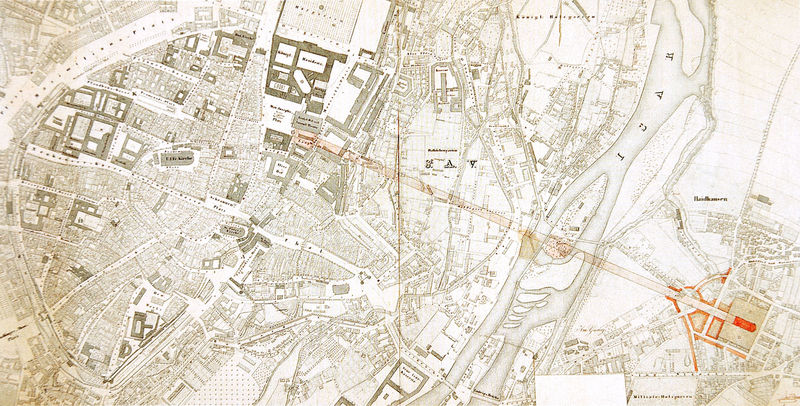
Titel: Projekt einer Straße von der Residenz München nach Haidhausen
Künstler: Matthias Berger
Standort: München
Institution: Stadtmuseum, Graphische Sammlung
Schlagwörter: baum, dunkel, weiß, bäume, fluss, grün, stadt, ausschnitt, braun, grau, orange, paris, schwarz, skizze, strasse, zeichen, zeichnung, blick, gebäude, haus, park, rot, schloss, weg, wiese, beige, architektur, arm, arme, feld, felder, häuser, brücke, kirche, wege, wiesen, insel, verbindung, wald, kreis, aussicht, schrift, papier, ansicht, bogen, perspektive, sachlich, fläche, grafik, linien, platz, vogelperspektive, luft, detail, tor, flucht, aufsicht, kirchen, oben, straßen, innenhof, münchen, kreuzung, schraffur, schwarz weiß, text, beschriftung, schraffiert, friedhof, topografie, entwurf, neu, karte, residenz, isar, rechteckig, stadtmauer, plan, gärten, achse, landkarte, shwarz, zwichnung, ludwig, legende, brücken, inseln, frauenkirche, grundriss, maßstab, hofgarten, gebräunt, parzellen, innenräume, theatinerkirche, maximilian, markierung, bezeichnungen, bebauung, maximilianstrasse, maximilianeum, planung, plätze, stadtplan, stadtplanung, bebauungsplan, grenzen, stadtkarte, städtebau, ausbau, altstadt, haidhausen, blickachse, flussarme, flußverlauf, grundstücke, innenbereiche, kreisverkehr, strassennetz, strassenverlauf, straßenverläufe, tangente, maximiliansstraße, inn, städteplanung, marienkirche, line, prachtstraße, faltbar, landau, perspektie, kartierung, rosenheimer platz, marienkirche#, hauptlinie, stra0-ßen